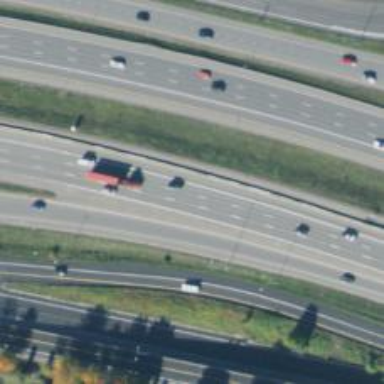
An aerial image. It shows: Motorway.